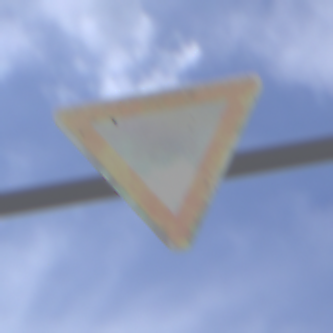
Verkehrszeichen: VorfahrtGewaehren
Umgebung: Outdoor, Nature
Tageszeit: Midday
Wetter: PartlyCloudy
Licht: Natural
Jahreszeit: NotSpecified
Kontrast: HighContrast